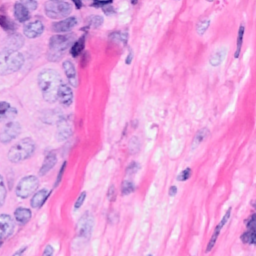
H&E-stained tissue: Breast